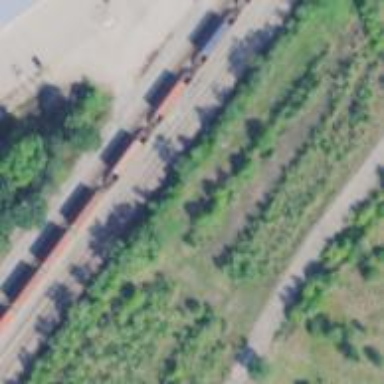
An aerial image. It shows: Railway siding with rails.